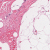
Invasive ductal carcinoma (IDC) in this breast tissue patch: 0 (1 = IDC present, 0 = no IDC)